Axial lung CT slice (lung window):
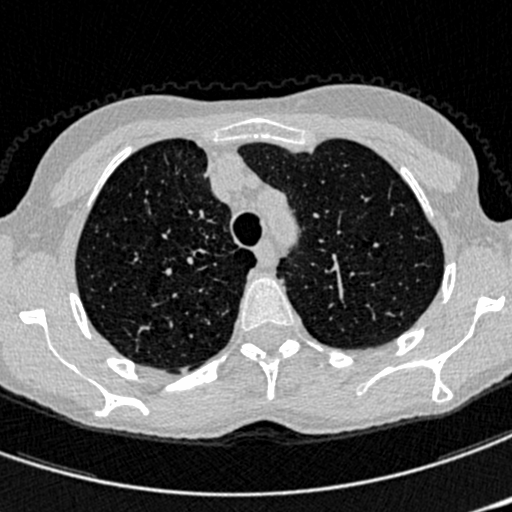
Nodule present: no